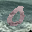
Label: 0